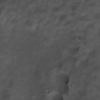
Atmospheric dust classification: not_dusty